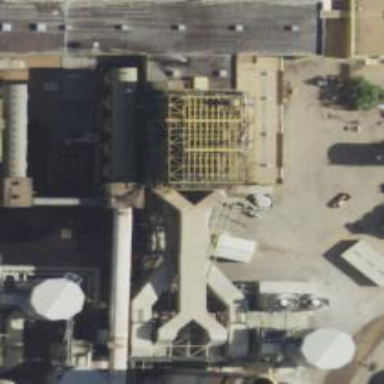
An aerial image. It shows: Steam turbine generator.